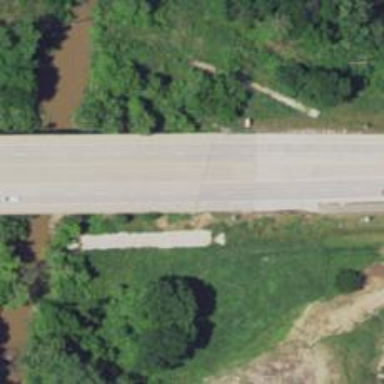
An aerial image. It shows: Primary highway crossing over bridge.